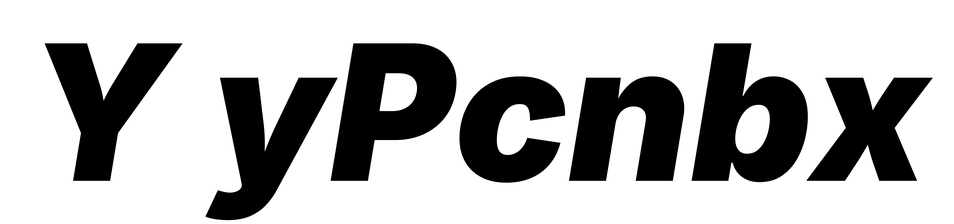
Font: Inter-Italic_Black_Italic